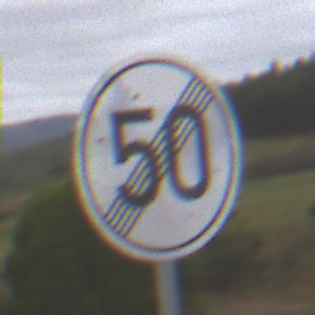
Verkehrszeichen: EndeGeschwindigkeit50
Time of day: Midday
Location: Outdoor (Nature)
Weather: Overcast
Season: NotSpecified
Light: Natural